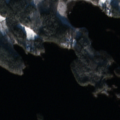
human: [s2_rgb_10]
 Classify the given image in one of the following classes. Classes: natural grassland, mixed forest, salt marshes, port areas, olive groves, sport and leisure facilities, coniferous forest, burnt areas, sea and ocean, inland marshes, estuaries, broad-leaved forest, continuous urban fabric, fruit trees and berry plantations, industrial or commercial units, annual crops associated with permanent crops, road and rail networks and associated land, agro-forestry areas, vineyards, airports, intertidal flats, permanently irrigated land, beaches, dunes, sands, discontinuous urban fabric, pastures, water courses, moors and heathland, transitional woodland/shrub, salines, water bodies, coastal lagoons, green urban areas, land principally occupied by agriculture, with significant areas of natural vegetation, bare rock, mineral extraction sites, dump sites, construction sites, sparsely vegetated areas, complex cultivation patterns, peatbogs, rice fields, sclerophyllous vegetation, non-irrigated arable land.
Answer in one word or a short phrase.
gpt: coniferous forest, mixed forest, transitional woodland/shrub, water bodies